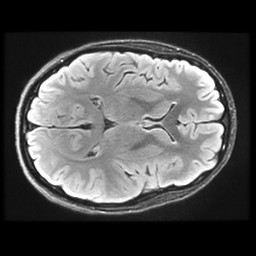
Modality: FLAIR
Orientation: axial
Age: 20
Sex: female
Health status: healthy
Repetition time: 12 s
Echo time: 0.09782 s